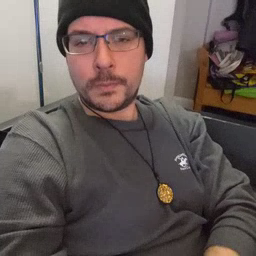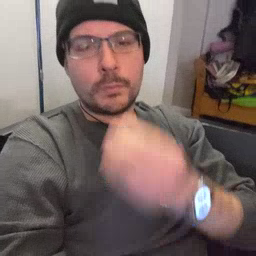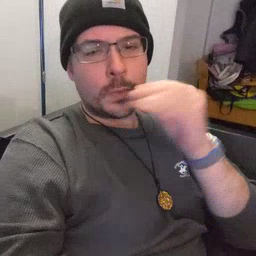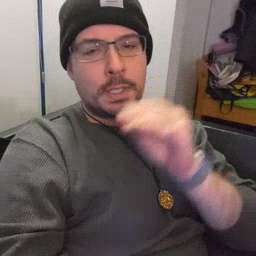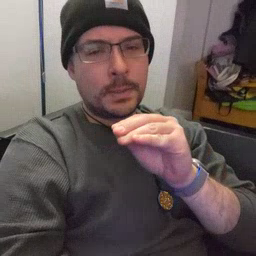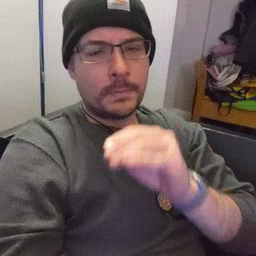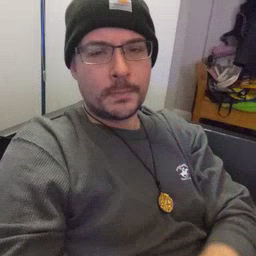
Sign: kiss